Field crop: maize
Growth stage: 2
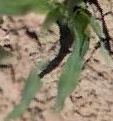
Species: maize